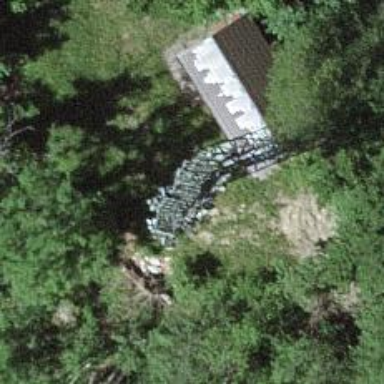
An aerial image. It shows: Communications tower of type communication.